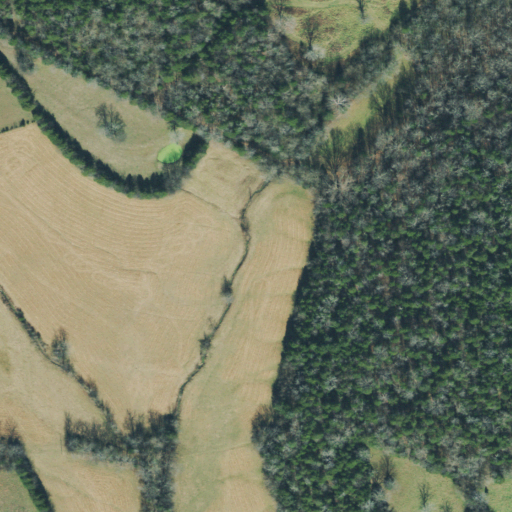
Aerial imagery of valley in Tennessee named Haislip Hollow containing pasture, evergreen forest, mixed forest, and deciduous forest